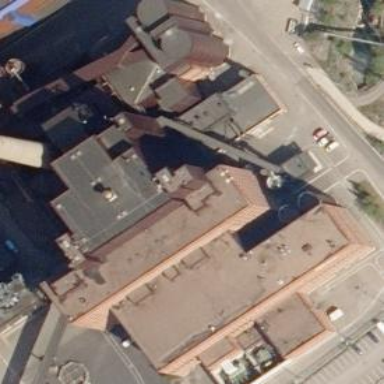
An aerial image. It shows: Industrial building with power generator inside.